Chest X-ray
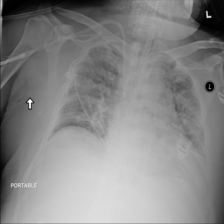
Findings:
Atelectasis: negative
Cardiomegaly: negative
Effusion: negative
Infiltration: positive
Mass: negative
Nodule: negative
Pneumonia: negative
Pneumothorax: negative
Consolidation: negative
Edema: negative
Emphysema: negative
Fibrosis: negative
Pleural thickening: negative
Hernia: negative